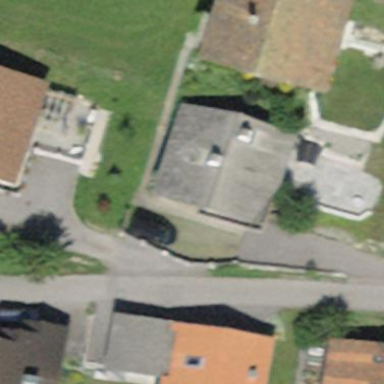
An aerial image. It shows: Gabled roof on residential building.